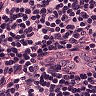
Metastatic tissue present: no